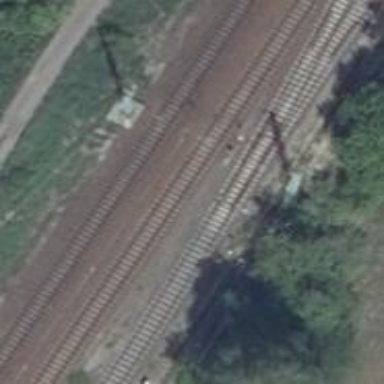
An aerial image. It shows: Rail siding with electrified contact lines.